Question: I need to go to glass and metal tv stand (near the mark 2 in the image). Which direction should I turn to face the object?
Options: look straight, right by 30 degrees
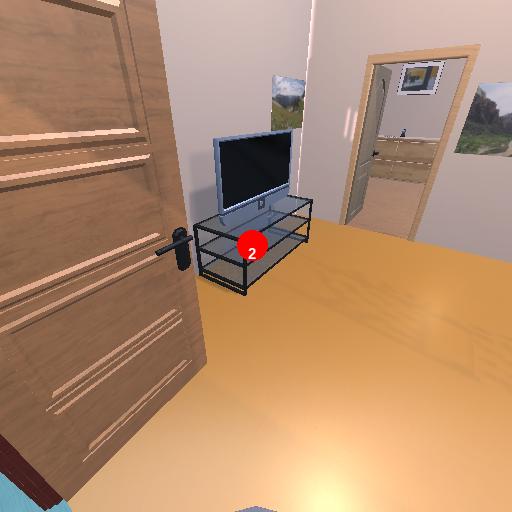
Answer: look straight